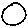
Label: circle